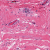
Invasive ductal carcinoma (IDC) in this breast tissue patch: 0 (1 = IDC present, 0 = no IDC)